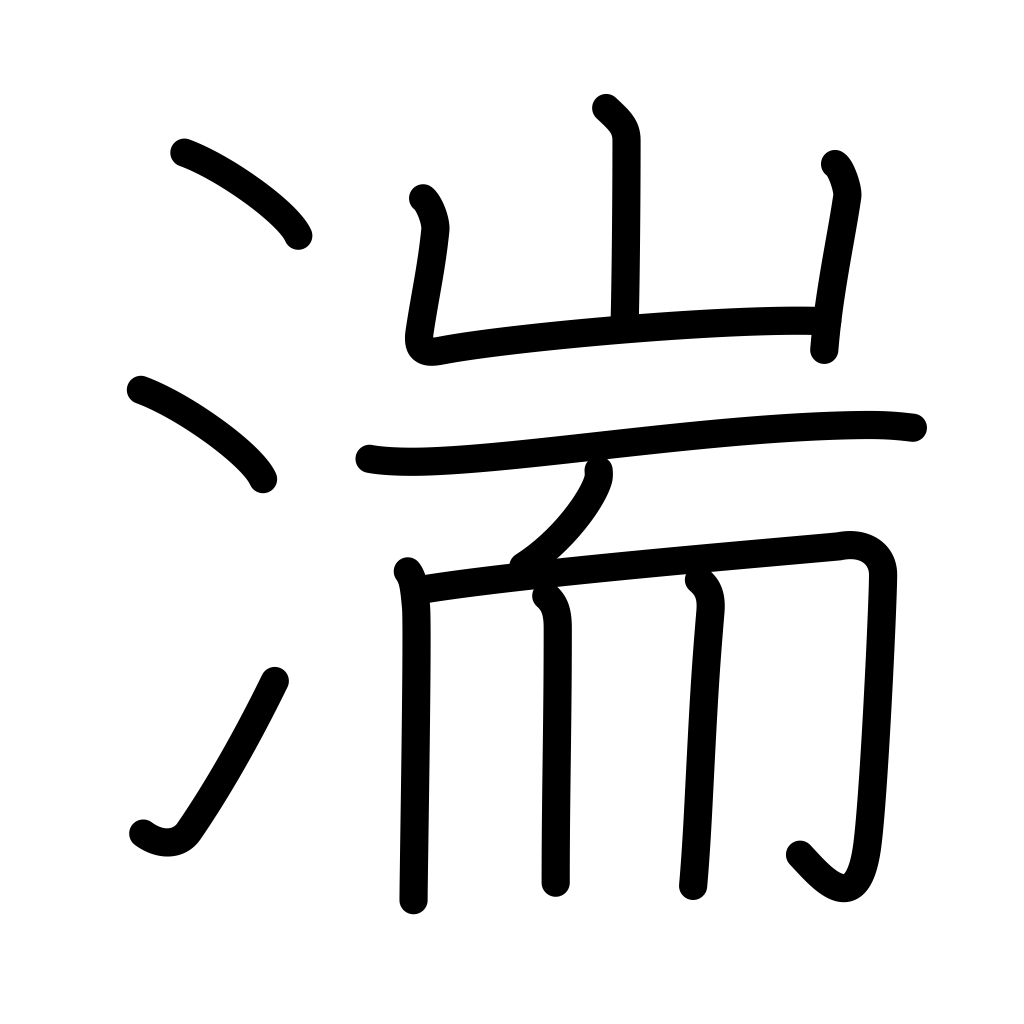
Meaning: rapids